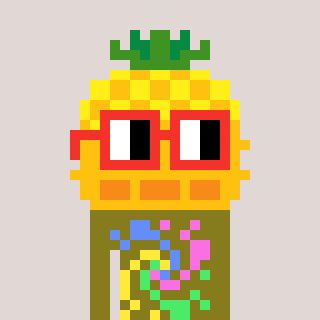
a pixel art character with square red glasses, a pineapple-shaped head and a gunk-colored body on a warm background